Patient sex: M
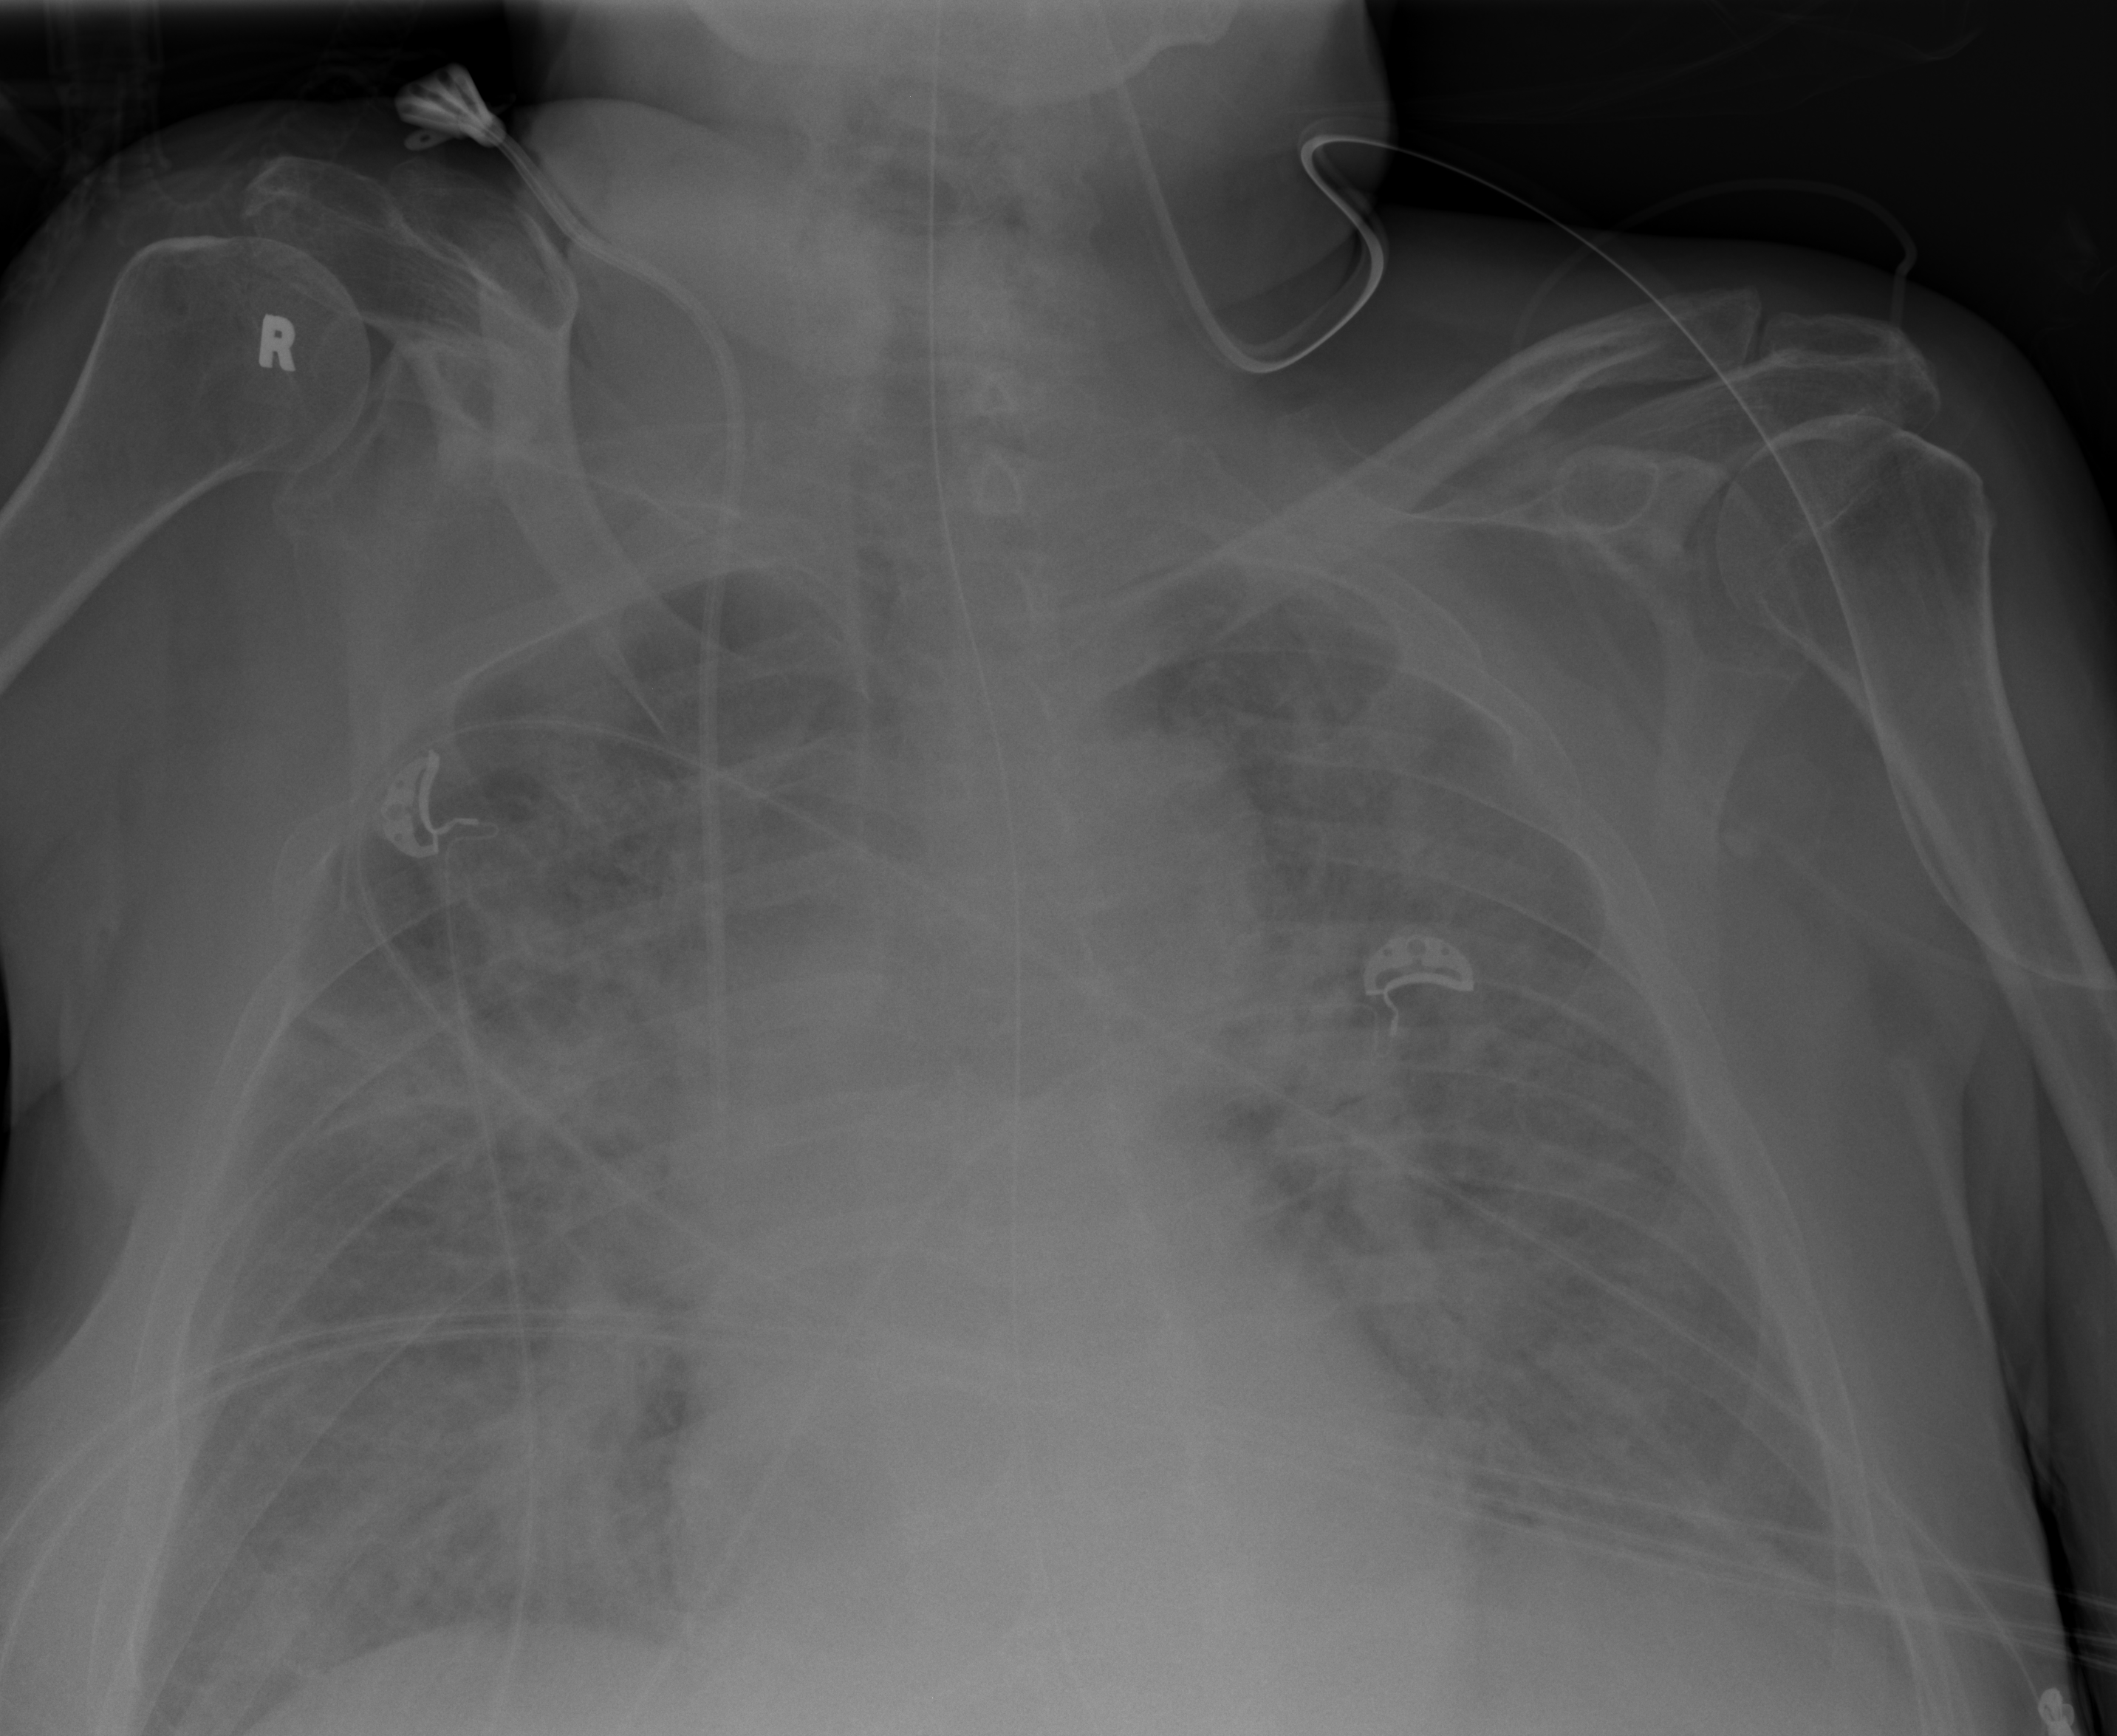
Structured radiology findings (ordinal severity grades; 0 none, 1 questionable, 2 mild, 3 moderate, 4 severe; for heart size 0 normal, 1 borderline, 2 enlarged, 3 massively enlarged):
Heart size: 1
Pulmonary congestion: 3
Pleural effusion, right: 0
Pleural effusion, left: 2
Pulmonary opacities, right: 3
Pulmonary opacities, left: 3
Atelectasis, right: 3
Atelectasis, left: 2